Interaction volume radius: 5 \u00c5
Interaction volume height: 20 \u00c5
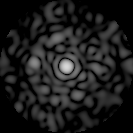
Disorder parameter: 0.7944